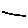
Label: line